Question: I am trying to implement styling on my Action Bar Sherlock on the following:

Basically the 'actionbar overflow' is to be styled in regards to its background color. I did try the following approach.
'''
<style name="GCTheme" parent="Theme.Sherlock.Light">
<item name="android:textSize">18sp</item>
<item name="android:textColor">#FFFFFF</item>
<item name="actionDropDownStyle">@style/MyDropDown</item>
</style>
<style name="MyDropDown" parent="Widget.Sherlock.Spinner.DropDown.ActionBar">
<item name="android:popupBackground">#7D7D7D</item>
</style>
'''
I also did try implementing the 'android:actionMenuTextColor' and also the 'android:actionOverflowButton' but it says that API 11 or higher is required... Any idea on how this is to be implemented ? Please help.
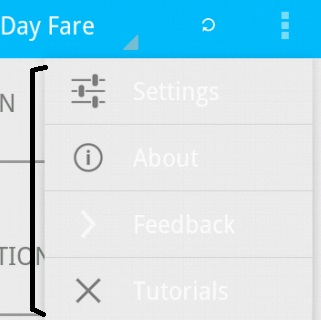
Answer: '''
<style name="GCTheme" parent="Theme.Sherlock.Light">
<item name="android:textSize">18sp</item>
<item name="android:textColor">#FFFFFF</item>
<item name="actionDropDownStyle">@style/MyDropDown</item>
<item name="popupMenuStyle">@style/PopupMenu.Example</item>
<item name="android:background">#00BFFF</item>
</style>
<style name="MyDropDown" parent="Widget.Sherlock.Spinner.DropDown.ActionBar">
<item name="android:popupBackground">#7D7D7D</item>
</style>
<style name="PopupMenu.Example" parent="@style/Widget.Sherlock.Light.ListPopupWindow">
<item name="android:popupBackground">#7D7D7D</item>
</style>
'''